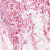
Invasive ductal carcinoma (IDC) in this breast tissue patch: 0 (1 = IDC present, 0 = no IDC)